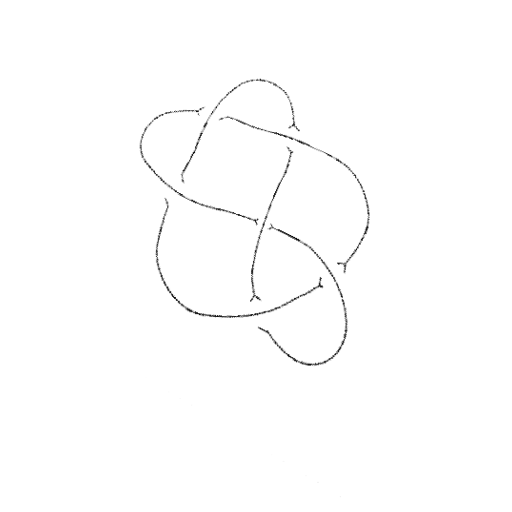
Crossing number: 6